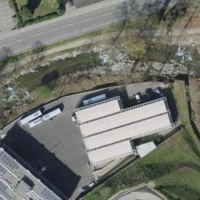
EUNIS habitat code: 55
Species observed at this site:
Holcus lanatus